Question: I have multiple matrices filled with the x and y coordinates of multiple points in 2D space that make up a graph. The matrices look something like this
> x1 x2 x3 x4 ...
y1 y2 y3 y4 ...
A possible graph looks something like this

is rotate the graph around point A so that the line between the points A and B are parallel to the X-Axis.
to treat the line AB as the hypothenuse of a right-triangle, calculate a (the angle at point A) and rotate the matrix for this graph by it using a rotation matrix.
What I did so far is the following
'''
#df is the subset of my data that describes the graph we're handling right now,
#df has 2 or more rows
beginx=df[1,]$xcord #get the x coordinate of point A
beginy=df[1,]$ycord #get the y coordinate of point A
endx=df[nrow(df)-1,]$xcord #get the x coordinate of point B
endy=df[nrow(df)-1,]$ycord #get the y coordinate of point B
xnow=df$xcord
ynow=df$ycord
xdif=abs(beginx-endx)
ydif=abs(beginy-endy)
if((xdif != 0) & (ydif!=0)){
direct=sqrt(abs((xdif^2)-(ydif^2))) #calculate the length of the hypothenuse
sinang=abs(beginy-endy)/direct
angle=1/sin(sinang)
if(beginy>endy){
angle=angle
}else{
angle=360-angle
}
rotmat=rot(angle) # use the function rot(angle) to get the rotation matrix for
# the calculated angle
A = matrix(c(xnow,ynow),nrow=2,byrow = TRUE) # matrix containing the graph coords
admat=rotmat%*%A #multiply the matrix with the rotation matrix
}
'''
it isn't flexible enough to always calculate the needed angle with the result being that the graph is rotated by the wrong angle and / or in the wrong direction.
Thanks in advance for reading and hopefully some of you can bring some fresh ideas to this
Edit: Data to reproduce this can be found here
<URL>
<URL>
Not sure how to provide the data you've asked for, I'll gladly provide it in another way if you specify how you'd like it
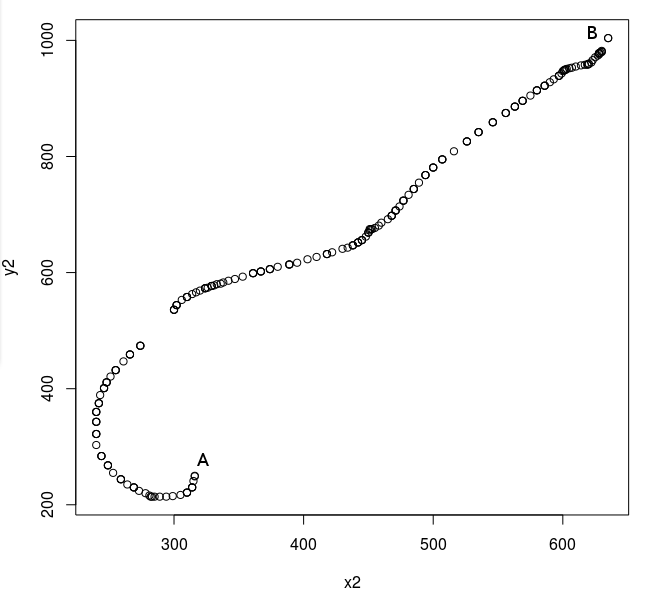
Answer: Like this?
'''
#read in X and Y as vectors
M <- cbind(X,Y)
#plot data
plot(M[,1],M[,2],xlim=c(0,1200),ylim=c(0,1200))
#calculate rotation angle
alpha <- -atan((M[1,2]-tail(M,1)[,2])/(M[1,1]-tail(M,1)[,1]))
#rotation matrix
rotm <- matrix(c(cos(alpha),sin(alpha),-sin(alpha),cos(alpha)),ncol=2)
#shift, rotate, shift back
M2 <- t(rotm %*% (
t(M)-c(M[1,1],M[1,2])
)+c(M[1,1],M[1,2]))
#plot
plot(M2[,1],M2[,2],xlim=c(0,1200),ylim=c(0,1200))
'''

# Edit:
I'll break down the transformation to make it easier to understand. However, it's just basic linear algebra.
'''
plot(M,xlim=c(-300,1200),ylim=c(-300,1200))
#shift points, so that turning point is (0,0)
M2.1 <- t(t(M)-c(M[1,1],M[1,2]))
points(M2.1,col="blue")
#rotate
M2.2 <- t(rotm %*% (t(M2.1)))
points(M2.2,col="green")
#shift back
M2.3 <- t(t(M2.2)+c(M[1,1],M[1,2]))
points(M2.3,col="red")
'''